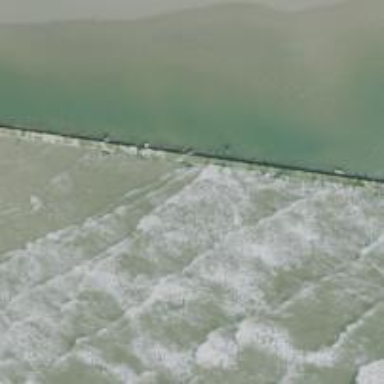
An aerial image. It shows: Breakwater structure.